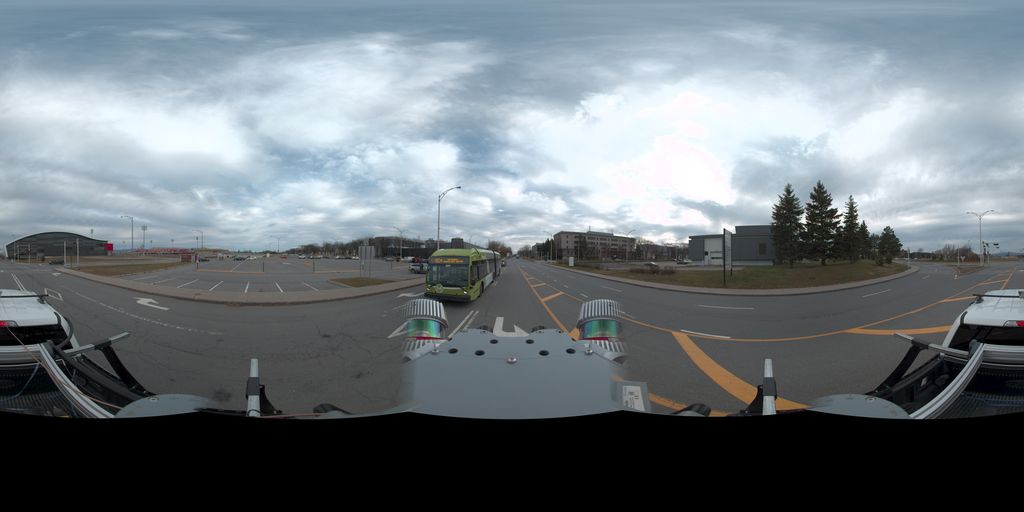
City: quebec_city